Problem: balance_scale (2022, round2)

Your friend baked \(N\) batches of cookies, the first with chocolate chips, and the rest with raisins. Batch \(i\) has \(C_i\) cookies all having the same weight \(W_i\). Cookies in different batches may have the same weight. Initially, all cookies are scattered on the table, and you hope to find a hefty one to eat with your trusty balance scale.

First, you select a single cookie uniformly at random from the table and place it on the left side of the scale. Then, \(K\) times, you will select a cookie uniformly at random from the table, place it on the empty side of the scale, and throw away the lighter of the two cookies on the scale (or the cookie on the left side if they both weigh the same).

{{PHOTO_ID:502174485028685|WIDTH:700}}

Determine the probability that after throwing away \(K\) cookies, the remaining cookie on the scale is a yummy chocolate chip cookie from batch \(1\).

If we write this probability as a quotient of integers \(p/q\) in lowest terms, then you should output this quotient modulo \(1{,}000{,}000{,}007\) — in other words, output the unique integer \(x\) such that \(0 \le x \lt 1{,}000{,}000{,}007\) and \(p = (x * q) \text{ mod } 1{,}000{,}000{,}007\).

# Constraints

\(1 \le T \le 1{,}000\)
\(2 \le N \le 3{,}000\)
\(1 \le K \lt \sum_{i=1}^{N} C_i\)
\(1 \le C_i \le 3{,}000\)
\(1 \le W_i \le 10^{9}\)

# Input Format

Input begins with a single integer \(T\), the number of test cases. For each test case, there is first a line containing two-space separated integers \(N\) and \(K\). Then, \(N\) lines follow, the \(i\)th of which contains two space-separated integers \(C_i\) and \(W_i\).

# Output Format

For the \(i\)th test case, output a single line containing `"Case #i: "` followed by the unique integer \(x\) such that \(p = (x * q) \text{ mod } 1{,}000{,}000{,}007\).

# Sample Explanation

In the first case, there are \(5\) batches with \(1\) cookie each. Since we only weigh \(K=1\) time, the only way for the last cookie to be chocolate chip is if it's one of the two placed on the scale. There's a \(\frac{1}{5}\) chance of picking it for the initial cookie, and a \(\frac{4}{5}\cdot\frac{1}{4}\) chance of picking it for the second cookie. In either case, because it's the heaviest, it will remain on the scale. Adding these independent events' probabilities, we get a \(\frac{1}{5} + \frac{4}{5}\cdot\frac{1}{4} = \frac{2}{5}\) chance that the last cookie on the scale is chocolate chip. Here, we print \(800{,}000{,}006\) since \(2 = (800{,}000{,}006 * 5) \text{ mod } 1{,}000{,}000{,}007\).

The second case is the same, except we must weigh a second time. There's a \(\frac{2}{5}\) chance of picking chocolate chip the first or second times, and a \(\frac{3}{5}\cdot\frac{1}{3}\) chance of picking it the third time. The answer is \(\frac{2}{5} + \frac{3}{5}\cdot\frac{1}{3} = \frac{3}{5}\). We print \(200{,}000{,}002\) since \(3 = (200{,}000{,}002 * 5) \text{ mod } 1{,}000{,}000{,}007\).

In the third case, there are \(2\) batches of \(10\) cookies each, where batch \(2\) cookies are heavier. Since we must weigh and throw out \(10\) cookies, we must have weighed a cookie from batch \(2\) at least once, after which a batch \(1\) cookie can never remain on the scale. Therefore the answer is \(0\).

In the fourth case, there is a \(\frac{5}{24}\) chance that the final cookie on the scale is chocolate chip.

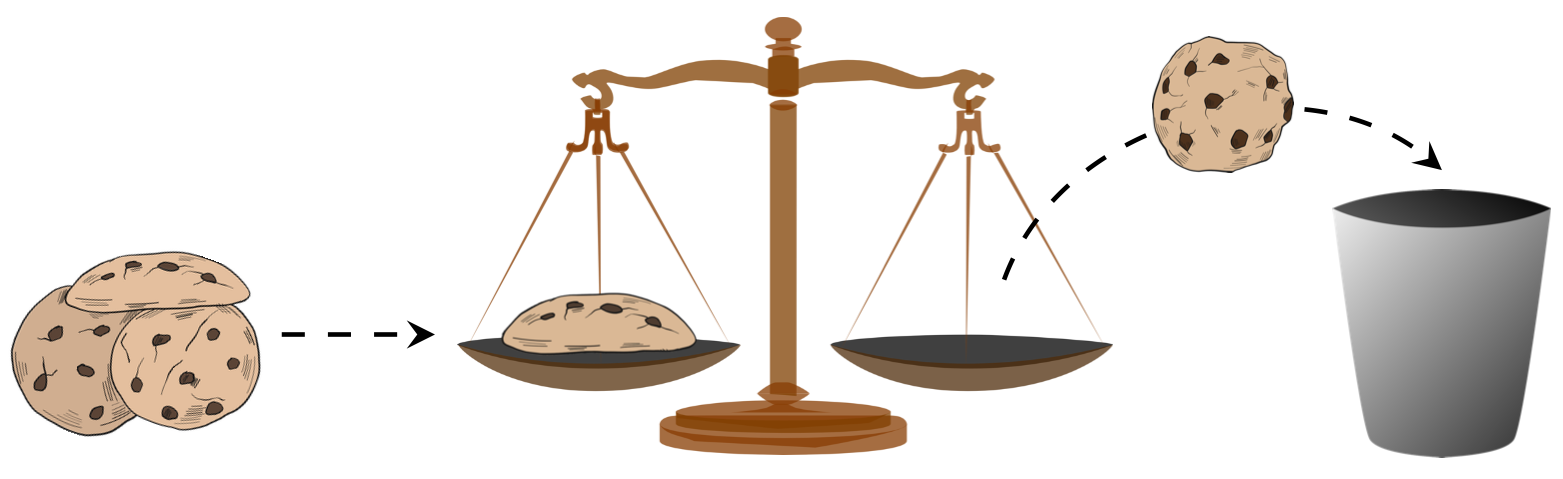

Sample input:
6
5 1
1 3000
1 2000
1 1000
1 2000
1 1000
5 2
1 3000
1 2000
1 1000
1 2000
1 1000
2 10
10 1
10 2
5 2
2 50
1 40
1 50
1 60
3 50
4 2993
3000 999999999
2995 1000000000
1552 888888888
1336 999999999
3 1
1 10
2 9
1 11

Sample output:
Case #1: 800000006
Case #2: 200000002
Case #3: 0
Case #4: 208333335
Case #5: 590307096
Case #6: 333333336

Solution:
The problem is asking: "Out of a uniformly randomly chosen subset of \(K+1\) cookies, what is the probability that the heaviest cookie (with ties broken uniformly randomly) is from batch \(1\)?" Note that it's irrelevant how ties are broken by choosing the left cookie, because for any random subset lined up in a random order to be place on the scale, it's equally likely for any two cookies of the same weight to be placed on either side.

Let \(X\), \(Y\), and \(Z\) be the numbers of cookies outside of batch \(1\) that weigh less than, equal to, and greater than \(W_1\), respectively. Let \(M = C_1 + X + Y + Z\) be the total number of cookies. Note that if \(C_1 + X + Y < K + 1\), then any size \(K+1\) subset must contain at least \(1\) cookie heavier than \(W_1\), in which case the answer is \(0\). Otherwise, the answer is determined as follows:

1. There are \(\binom{C_1 + X + Y}{K+1}\) ways to pick \(K+1\) cookies that are not heavier than \(W_1\).
2. There are \(\binom{X}{K+1}\) ways to pick \(K+1\) cookies that are strictly lighter than \(W_1\).
3. The number of ways to pick at least \(1\) cookie of weight equal to \(W_1\) (some, none, or all from batch \(1\)) is the first number minus the second number.
4. The probability of picking at least \(1\) cookie of weight equal to \(W_1\) is equal to the previous number divided by \(\binom{M}{K + 1}\) (the total number of ways to pick \(K+1\) cookies).
5. The conditional probability of a tie being broken with a batch \(1\) cookie out of all equal weight cookies picked (*given* that we picked at least \(1\) equal weight cookie) is equal to \(\frac{C_1}{C_1 + Y}\). Note that this is independent of any attributes of a specific chosen subset, as each cookie of weight equal to \(W_1\) has the same \(\frac{C_1}{C_1 + Y}\) chance of being a batch \(1\) cookie.
6. The final answer is the product of the previous two values (the conditional probability times the prior probability).

If we precompute factorials up to \(M\) in \(\mathcal{O}(M)\) time, then each binomial coefficient can be computed in time \(\mathcal{O}(1)\), plus the time to compute a mod-inverse. After that, there are only a constant number of modular arithmetic steps, which we can perform in \(\mathcal{O}(1)\) as well.

[See David Harmeyer's solution video here.](https://www.youtube.com/watch?v=rg0Q73SMhUM)

#include <algorithm>
#include <cassert>
#include <iostream>
#include <vector>
using namespace std;

const int MOD = 1000000007;
using LL = long long;

class mint {
  LL val;

  mint& normalize(LL x) {
    val = x % MOD;
    if (val < 0) {
      val += MOD;
    }
    return *this;
  }

  static LL inverse(LL a) {
    LL u = 0, v = 1, m = MOD;
    while (a != 0) {
      LL t = m / a;
      m -= t * a;
      swap(a, m);
      u -= t * v;
      swap(u, v);
    }
    assert(m == 1);
    return u;
  }

 public:
  mint(LL x = 0) { normalize(x); }

  LL operator()() const { return val; }

  template <typename U>
  explicit operator U() const { return static_cast<U>(val); }

  mint& operator=(LL x) { return normalize(x); }
  mint& operator=(const mint& x) { val = x.val; return *this; }

  mint& operator+=(const mint& x) { return normalize(val + x.val); }
  mint& operator-=(const mint& x) { return normalize(val - x.val); }
  mint& operator*=(const mint& x) { return normalize(val * x.val); }
  mint& operator/=(const mint& x) { return *this *= mint(inverse(x.val)); }

  mint& operator+=(LL x) { return *this += mint(x); }
  mint& operator-=(LL x) { return *this -= mint(x); }
  mint& operator*=(LL x) { return *this *= mint(x); }
  mint& operator/=(LL x) { return *this /= mint(x); }

  mint& operator++() { return *this += 1; }
  mint& operator--() { return *this -= 1; }
  mint operator++(int) { mint z(*this); ++*this; return z; }
  mint operator--(int) { mint z(*this); --*this; return z; }

  friend mint operator+(mint x, const mint& y) { return x += y; }
  friend mint operator*(mint x, const mint& y) { return x *= y; }
  friend mint operator-(mint x, const mint& y) { return x -= y; }
  friend mint operator/(mint x, const mint& y) { return x /= y; }

  friend mint operator+(mint x, LL y) { return x += y; }
  friend mint operator*(mint x, LL y) { return x *= y; }
  friend mint operator-(mint x, LL y) { return x -= y; }
  friend mint operator/(mint x, LL y) { return x /= y; }

  friend mint operator+(LL x, mint y) { return y += x; }
  friend mint operator*(LL x, mint y) { return y *= x; }
  friend mint operator-(LL x, const mint& y) { mint z(x); return z -= y; }
  friend mint operator/(LL x, const mint& y) { mint z(x); return z /= y; }

  bool operator <(const mint& x) const { return val < x.val; }
  bool operator==(const mint& x) const { return val == x.val; }
  bool operator >(const mint& x) const { return val > x.val; }
  bool operator!=(const mint& x) const { return val != x.val; }
  bool operator<=(const mint& x) const { return val <= x.val; }
  bool operator>=(const mint& x) const { return val >= x.val; }

  bool operator <(LL x) const { return val < x; }
  bool operator==(LL x) const { return val == x; }
  bool operator >(LL x) const { return val > x; }
  bool operator!=(LL x) const { return val != x; }
  bool operator<=(LL x) const { return val <= x; }
  bool operator>=(LL x) const { return val >= x; }
};

class factorial : vector<mint> {
  void lazy_eval(int n) {
    for (LL p = size(); n >= p; ++p) {
      push_back(back() * p);
    }
  }

 public:
  factorial() { push_back(1); }

  mint choose(LL n, LL k) {
    if (n < 0 || k < 0 || n < k) {
      return 0;
    }
    if (k == 0 || k == n) {
      return 1;
    }
    if (n >= MOD && n <= k + MOD - 1) {
      return 0;
    }
    lazy_eval(n);
    return at(n) / (at(k) * at(n - k));
  }

  mint operator[](LL n) {
    lazy_eval(n);
    return at(n);
  }
};

factorial F;

LL solve() {
  int N, K, c0, w0;
  cin >> N >> K >> c0 >> w0;
  LL lighter = 0, equal = 0, heavier = 0;
  for (int i = 1, c, w; i < N; i++) {
    cin >> c >> w;
    if (w < w0) {
      lighter += c;
    } else if (w == w0) {
      equal += c;
    } else {
      heavier += c;
    }
  }
  LL total = c0 + lighter + equal + heavier;
  LL not_heavier = total - heavier;
  K++;
  mint ways_some_equal = F.choose(not_heavier, K) - F.choose(lighter, K);
  mint prob_some_equal = ways_some_equal / F.choose(total, K);
  return LL(prob_some_equal * c0 / (c0 + equal));
}

int main() {
  ios_base::sync_with_stdio(false);
  cin.tie(nullptr);
  int T;
  cin >> T;
  for (int t = 1; t <= T; t++) {
    cout << "Case #" << t << ": " << solve() << endl;
  }
  return 0;
}